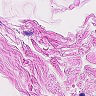
Metastatic tissue present: no